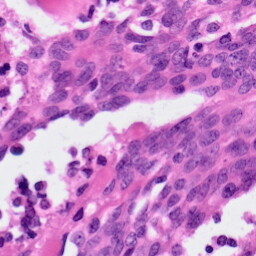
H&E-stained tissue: Ovarian